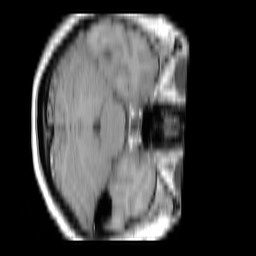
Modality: T1w
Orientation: axial
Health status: ill
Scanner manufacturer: siemens
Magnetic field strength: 3 T
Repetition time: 0.4 s
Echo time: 0.00272 s